You are looking at raw rotor-rig vibration samples arranged as a grayscale image. Diagnose the rotating machine from this image, choosing from: normal, misalignment, unbalance, looseness.
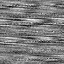
Answer: misalignment